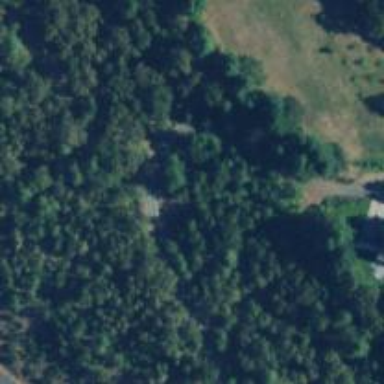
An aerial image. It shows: Driveway.